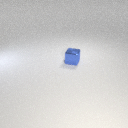
small blue metal cube